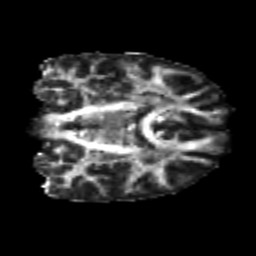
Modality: FA
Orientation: coronal
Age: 23
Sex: male
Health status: healthy
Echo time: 0.074 s